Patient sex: M
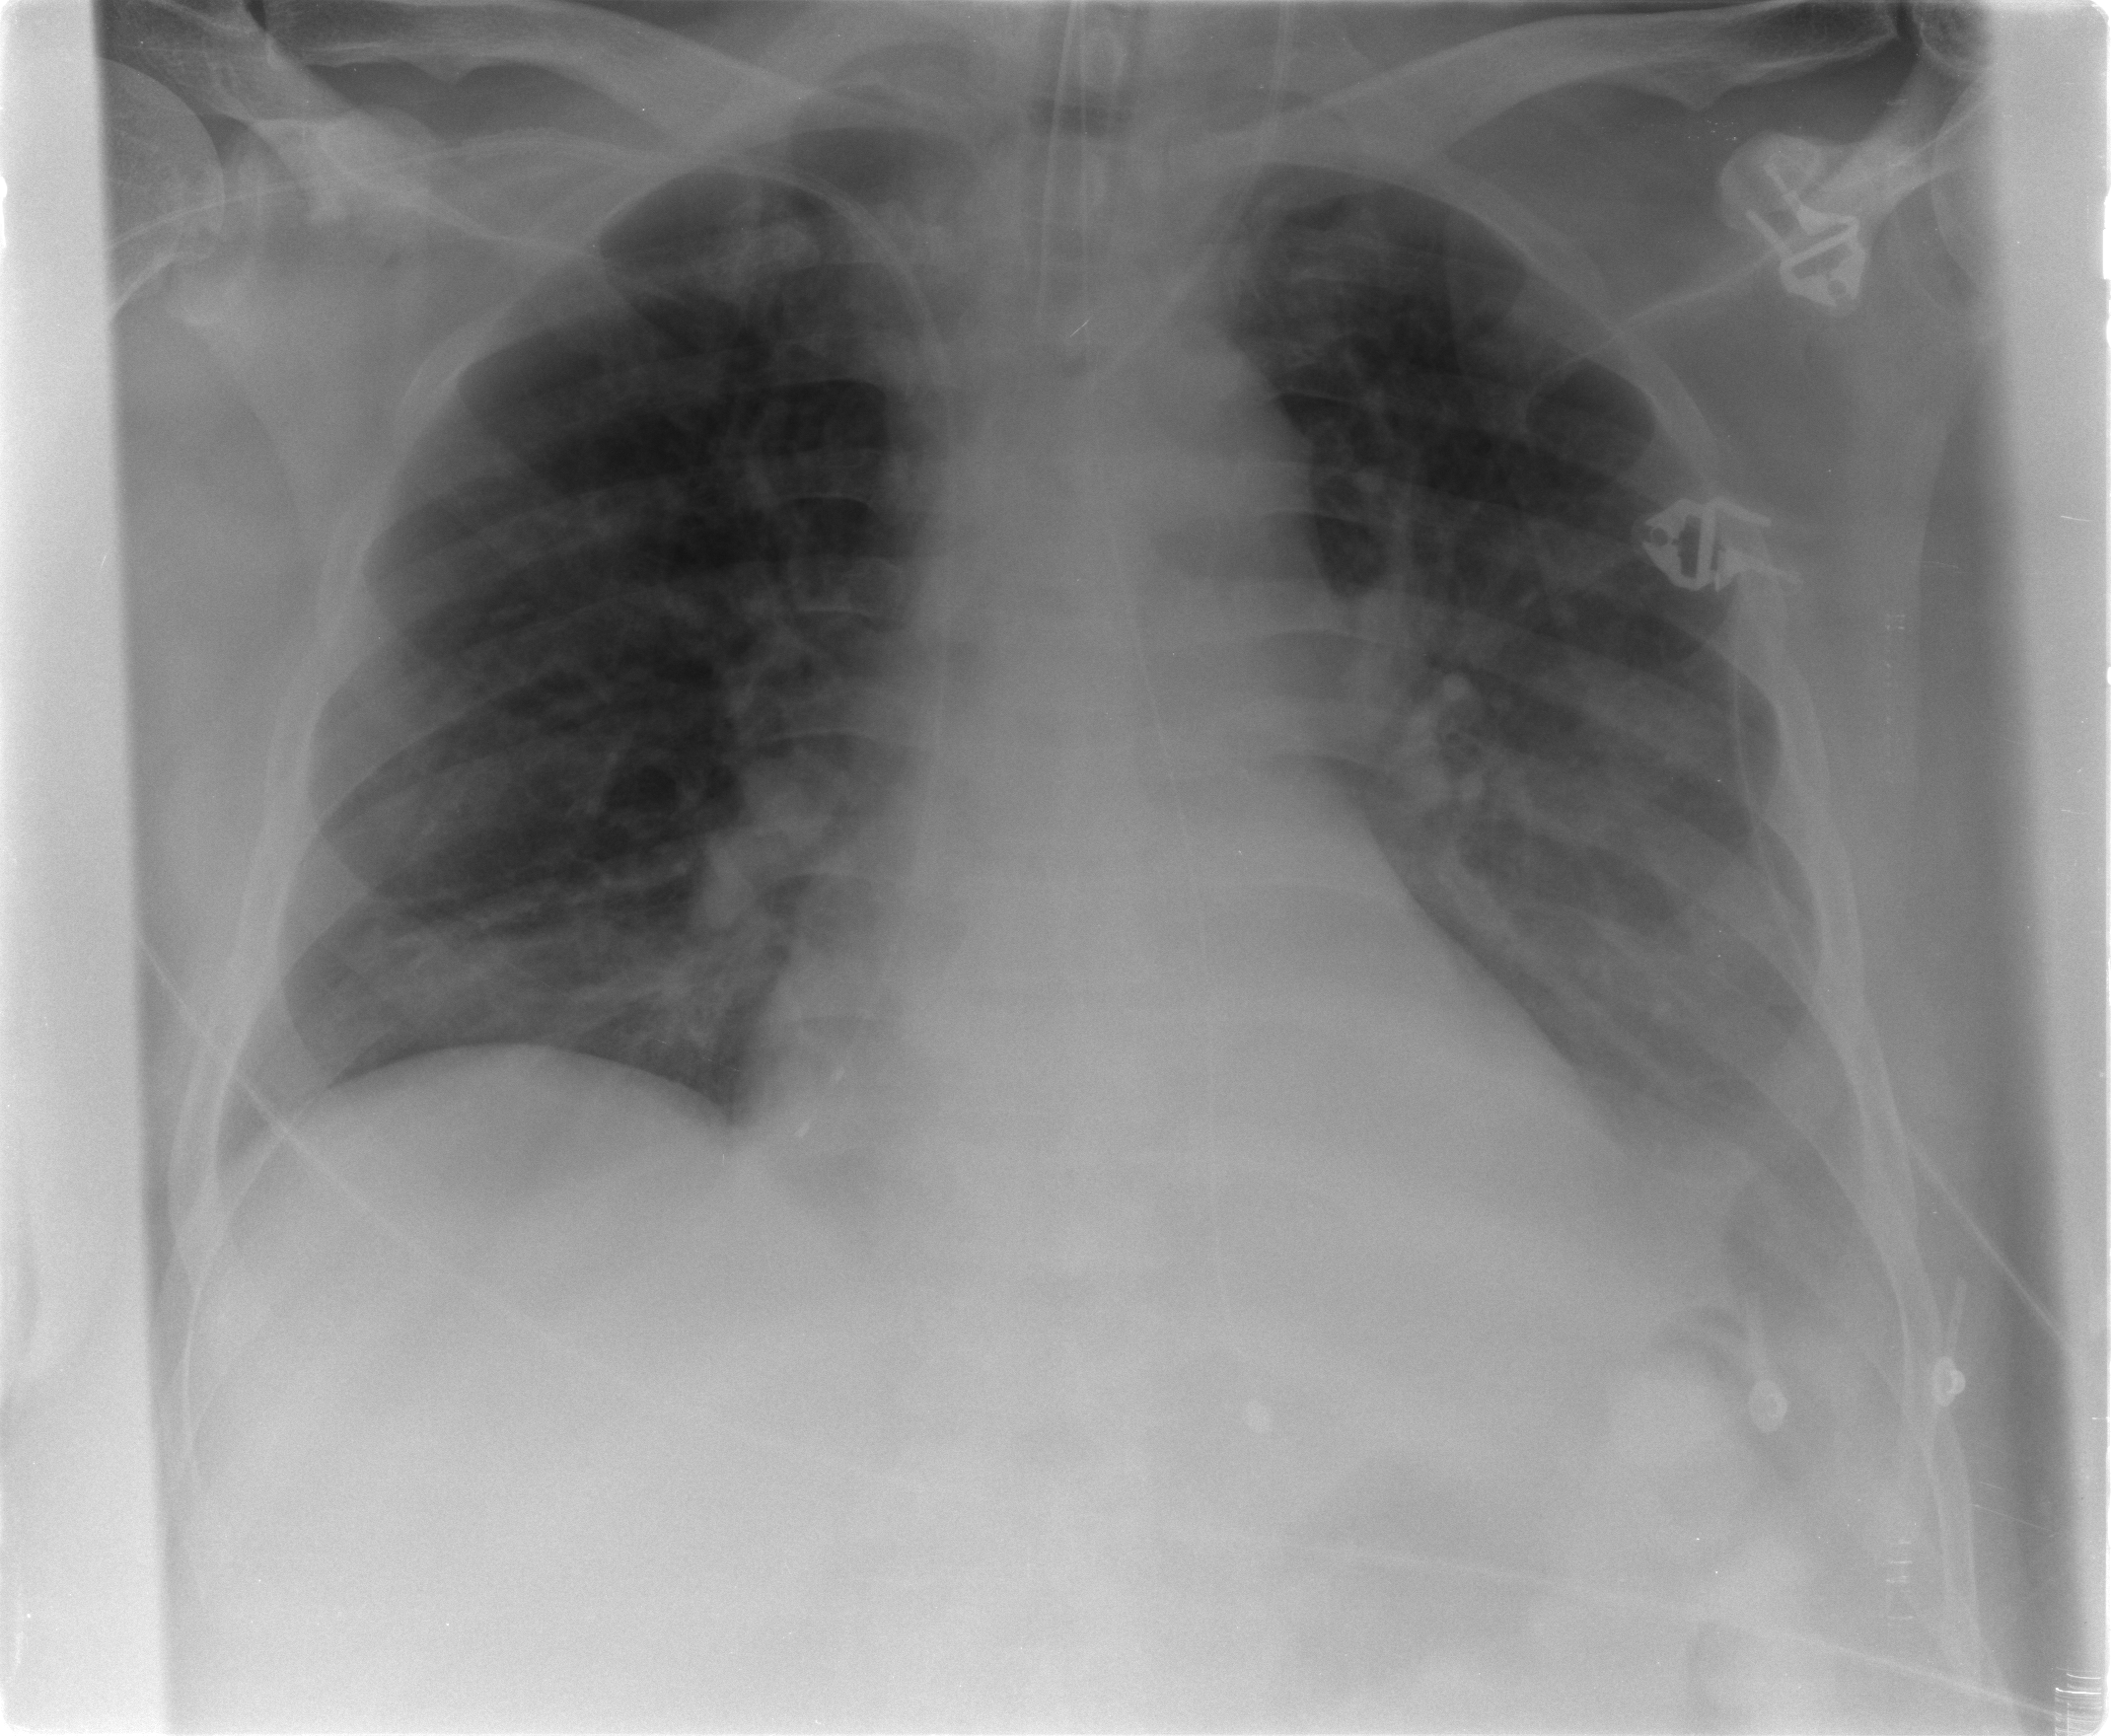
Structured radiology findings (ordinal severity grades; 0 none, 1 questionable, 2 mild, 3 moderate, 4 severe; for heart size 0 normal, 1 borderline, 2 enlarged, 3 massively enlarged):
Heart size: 2
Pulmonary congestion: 0
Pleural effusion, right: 0
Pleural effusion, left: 3
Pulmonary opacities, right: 0
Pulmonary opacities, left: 1
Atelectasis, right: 2
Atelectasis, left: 2